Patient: sex M, age 55
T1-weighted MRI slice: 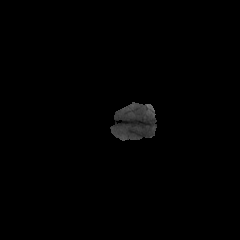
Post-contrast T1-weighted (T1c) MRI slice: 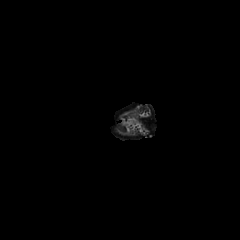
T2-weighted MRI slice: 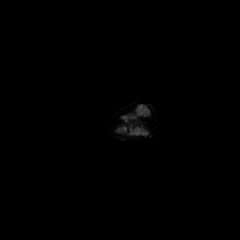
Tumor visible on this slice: no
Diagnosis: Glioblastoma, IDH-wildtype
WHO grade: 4